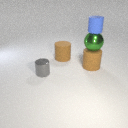
large brown rubber cylinder behind small gray metal cylinder